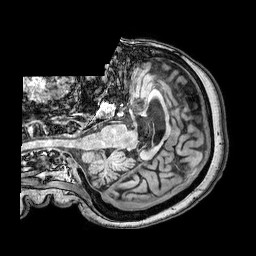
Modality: T1w
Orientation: axial
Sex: female
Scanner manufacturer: philips
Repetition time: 0.008129 s
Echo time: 0.00372 s